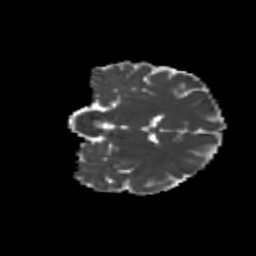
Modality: MD
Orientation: coronal
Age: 25
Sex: female
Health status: healthy
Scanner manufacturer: siemens
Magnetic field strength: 3 T
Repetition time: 8.6 s
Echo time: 0.095 s